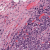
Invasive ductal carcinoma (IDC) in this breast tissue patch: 1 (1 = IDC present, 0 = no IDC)